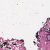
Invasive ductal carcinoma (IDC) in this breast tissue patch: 0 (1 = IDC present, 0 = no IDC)